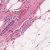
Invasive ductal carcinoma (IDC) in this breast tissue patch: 1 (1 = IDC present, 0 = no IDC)